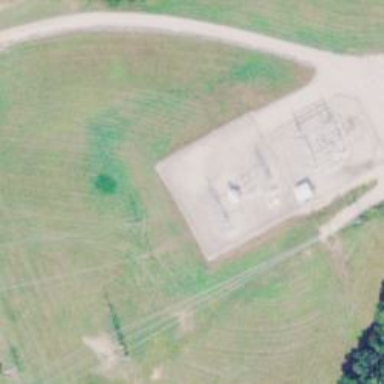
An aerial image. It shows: Power substation enclosed by fence.